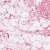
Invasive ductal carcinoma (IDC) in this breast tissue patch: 0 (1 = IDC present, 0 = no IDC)